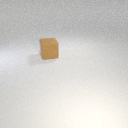
large brown rubber cube